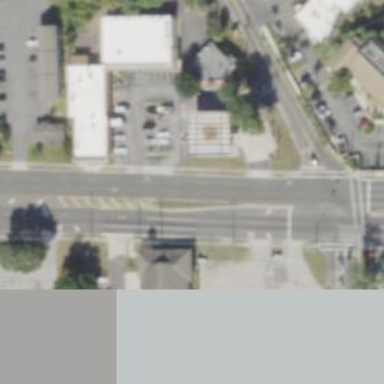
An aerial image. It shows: Unmarked road crossing.